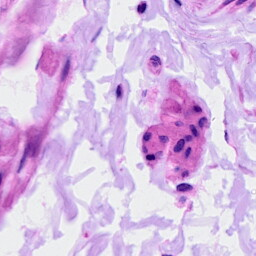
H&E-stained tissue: Ovarian